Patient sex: M
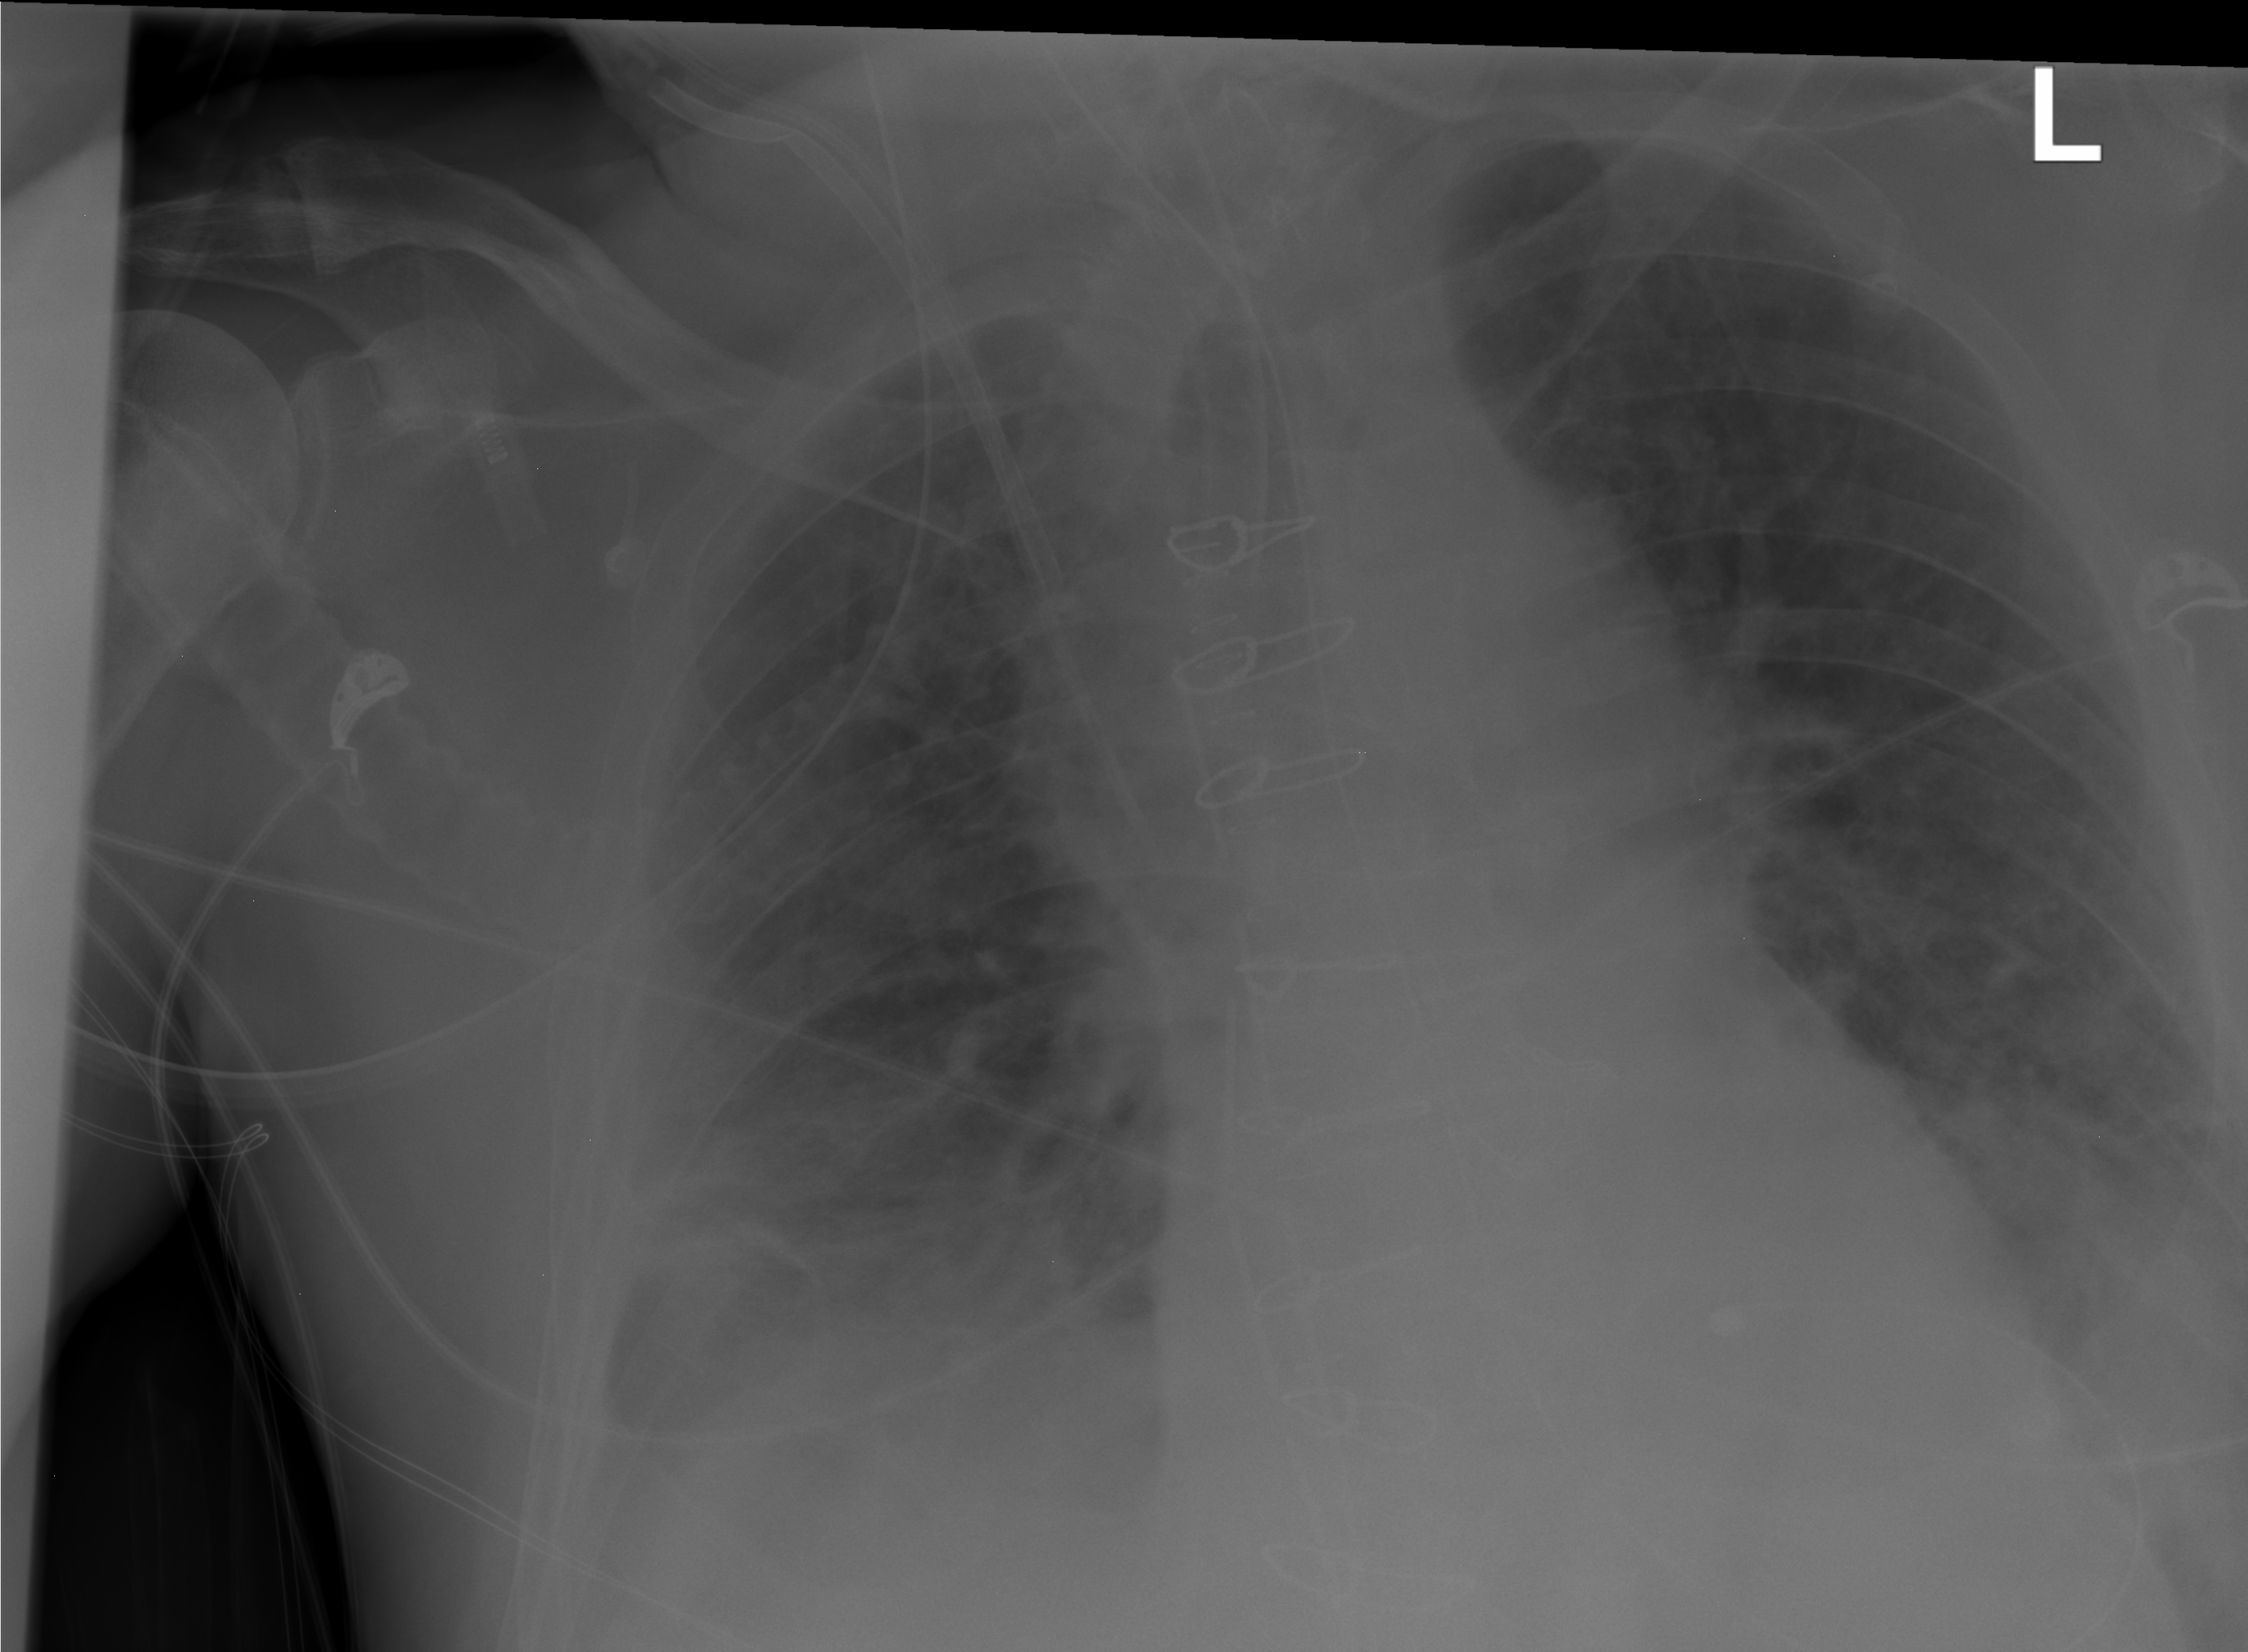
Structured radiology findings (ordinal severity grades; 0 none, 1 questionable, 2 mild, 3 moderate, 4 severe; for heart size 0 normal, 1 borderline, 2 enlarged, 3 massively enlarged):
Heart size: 0
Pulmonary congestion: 0
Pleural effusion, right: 2
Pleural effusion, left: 2
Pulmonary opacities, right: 0
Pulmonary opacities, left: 0
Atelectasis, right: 2
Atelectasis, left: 2